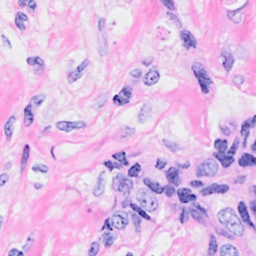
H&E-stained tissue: Breast